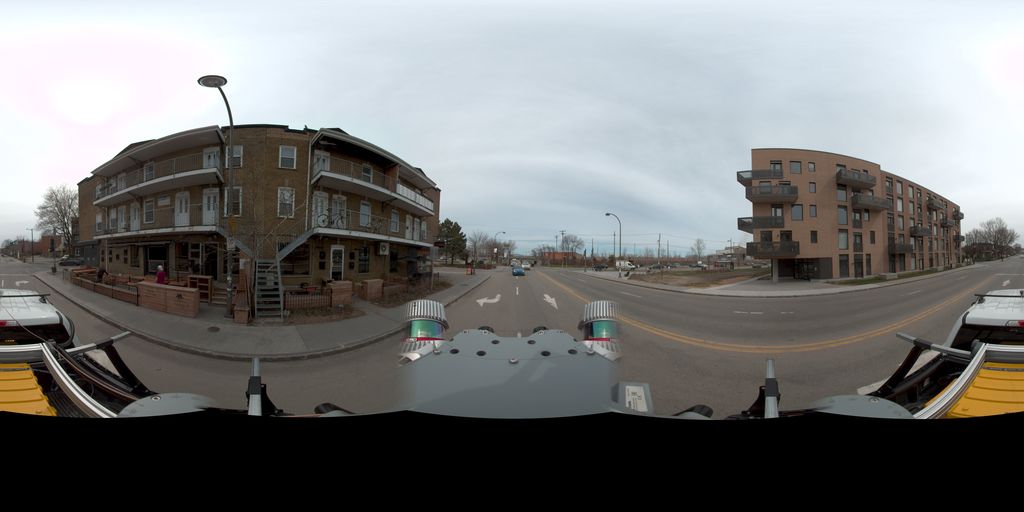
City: quebec_city